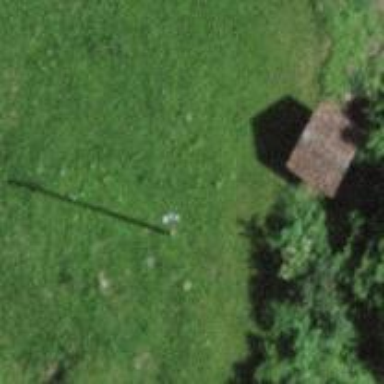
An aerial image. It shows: Power pole.